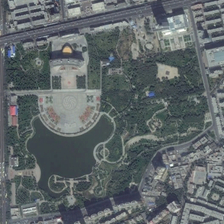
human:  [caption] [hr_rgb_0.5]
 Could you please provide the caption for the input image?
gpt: some buildings are around a park with many green trees and an irregular pond .

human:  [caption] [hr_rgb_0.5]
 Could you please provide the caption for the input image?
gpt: some buildings are around a park with many green trees and an irregular pond .

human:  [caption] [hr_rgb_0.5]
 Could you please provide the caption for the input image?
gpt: the resident areas besides the dark green trees .

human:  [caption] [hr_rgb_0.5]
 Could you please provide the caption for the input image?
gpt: the lake is surrounded by many thick trees .

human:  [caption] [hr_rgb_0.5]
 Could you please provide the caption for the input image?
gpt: the lake is surrounded by many thick trees .